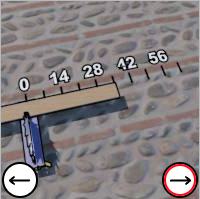
Task: length
Answer: 35
First scale value: 14.0